Chest X-ray. View position: PA
Patient age: 38
Patient sex: F
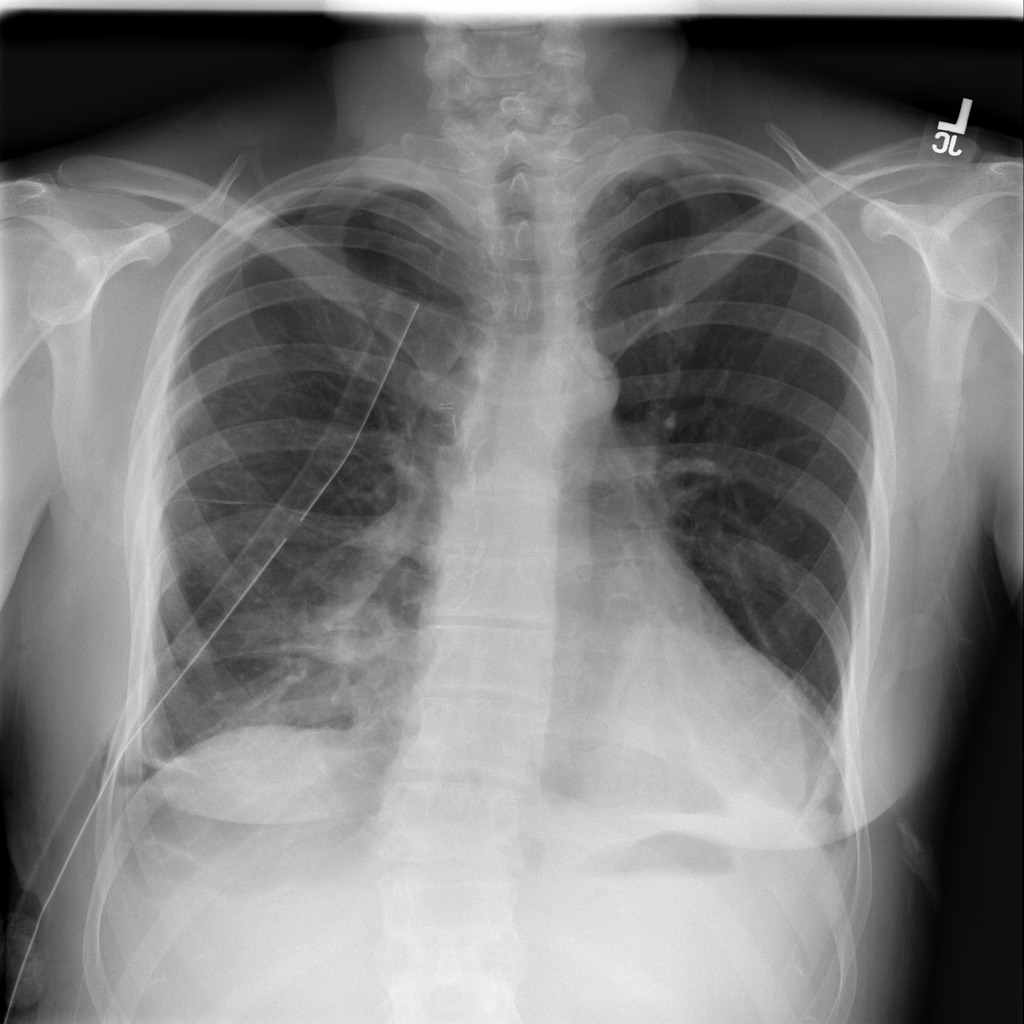
Finding: Pneumothorax